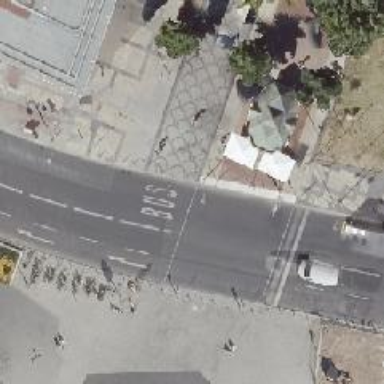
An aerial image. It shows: Asphalt footway with crossing controlled by traffic signals.